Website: lowes
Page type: newsletter-management
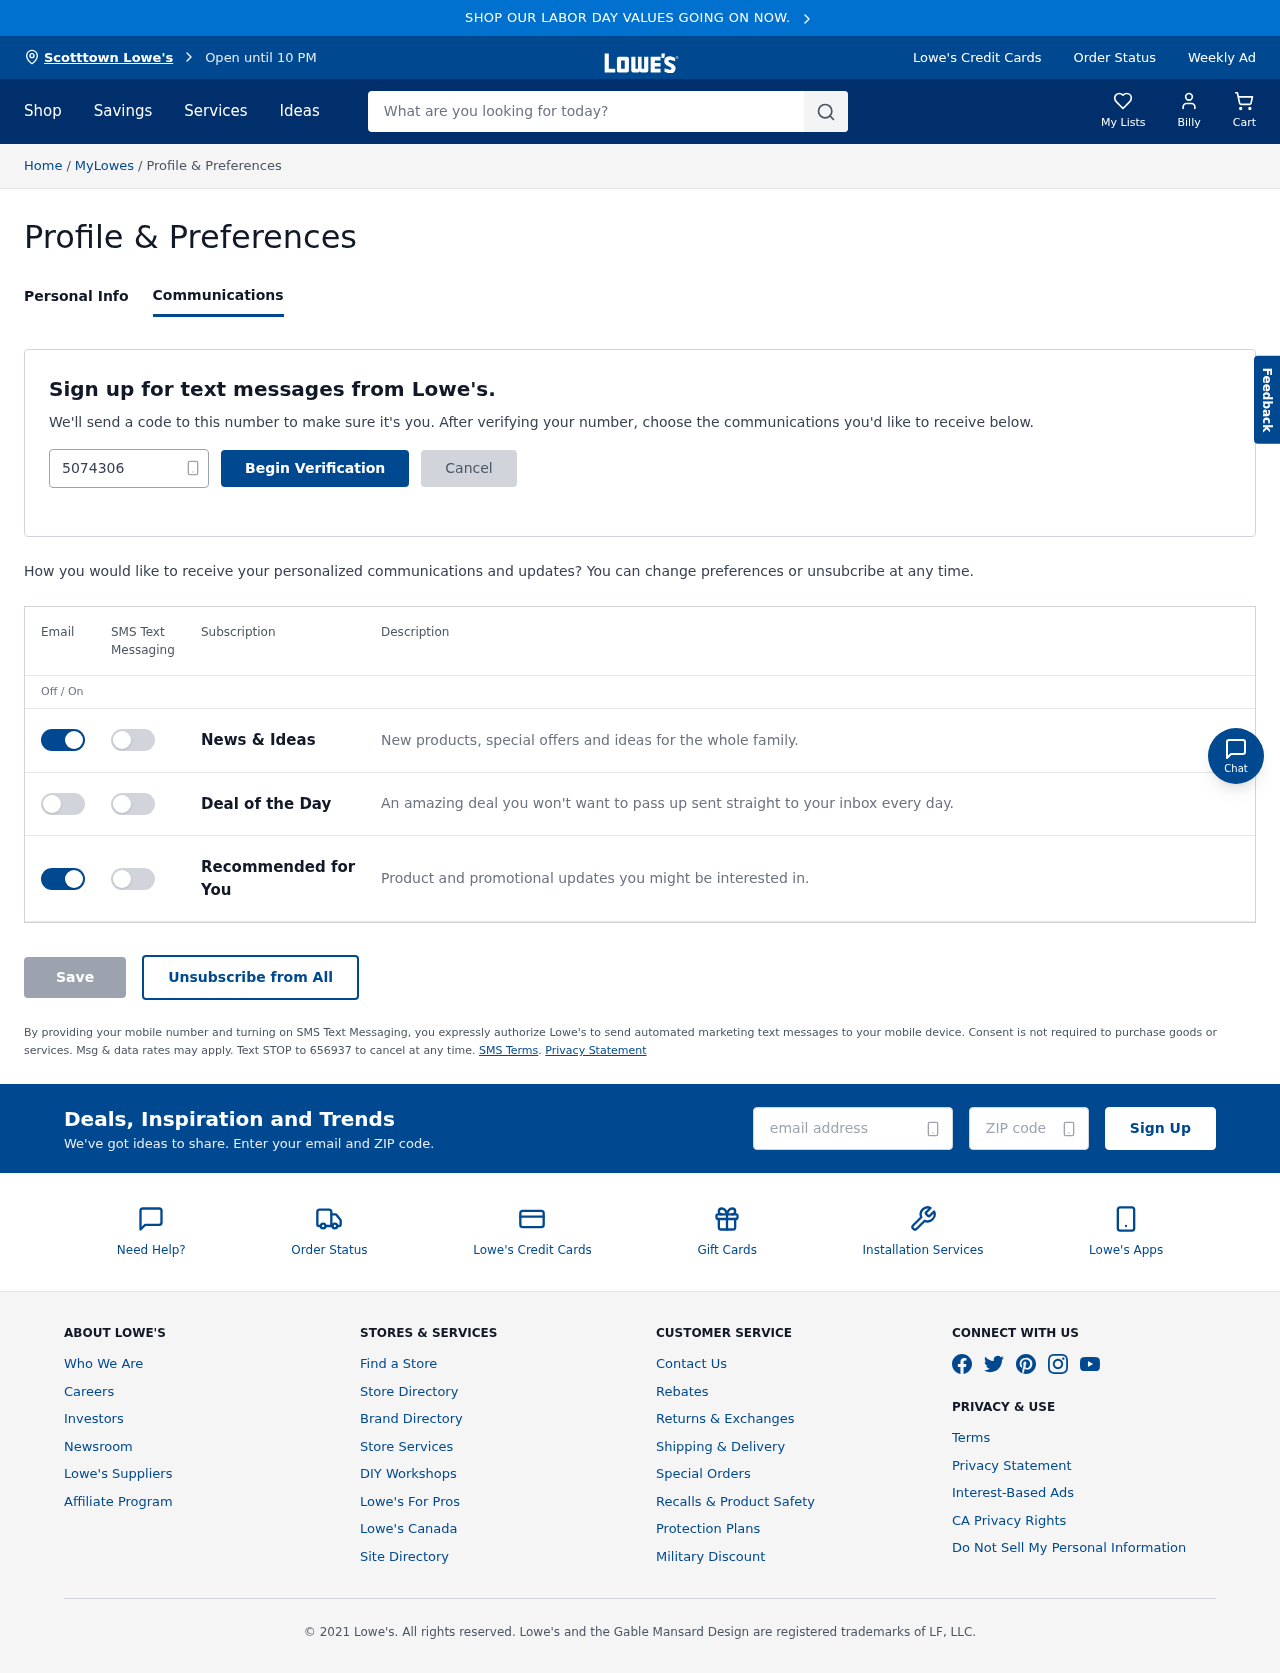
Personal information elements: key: PII_CITY
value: Scotttown Lowe's
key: PII_EMAIL
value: blong@hotmail.com
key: PII_FIRSTNAME
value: Billy
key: PII_PHONE
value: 5074306271
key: PII_POSTCODE
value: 11149
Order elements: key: ORDER_NUM_ITEMS
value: Cart
Search elements: key: HEADER_SEARCH
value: What are you looking for today?